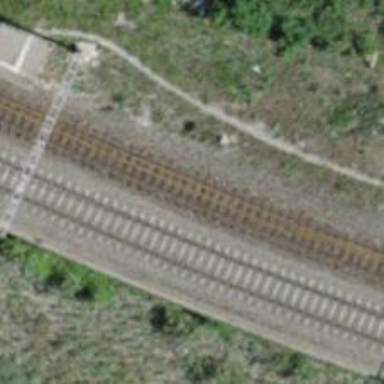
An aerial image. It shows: Railway track with contact lines for electrification.